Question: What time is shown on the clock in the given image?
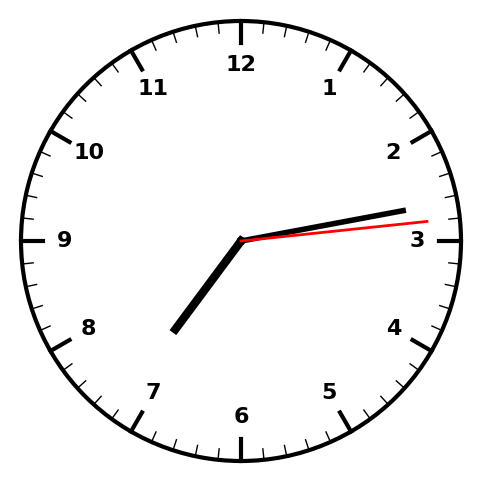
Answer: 07:13:14